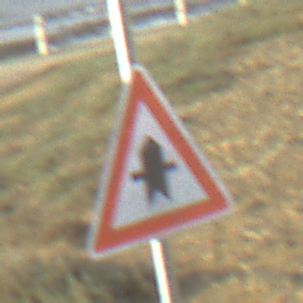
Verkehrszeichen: Vorfahrt
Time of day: MorningAfternoon
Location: Outdoor (Suburban)
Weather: PartlyCloudy
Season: NotSpecified
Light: Natural